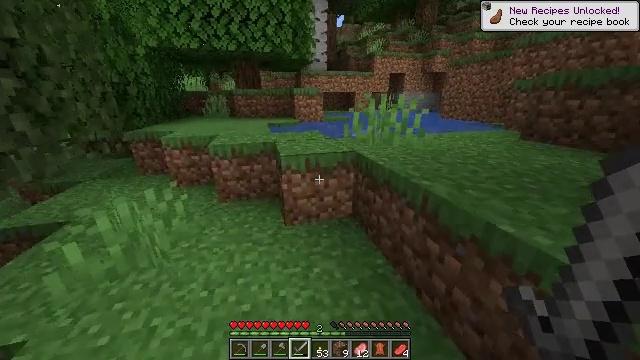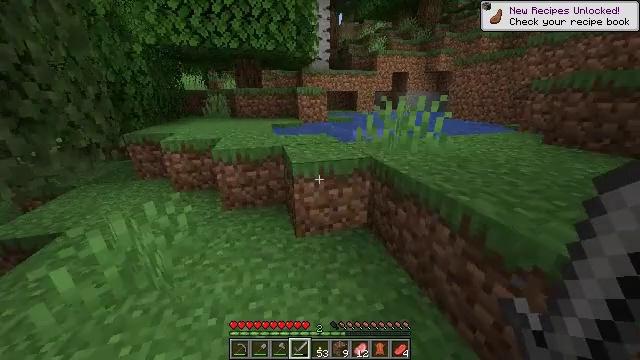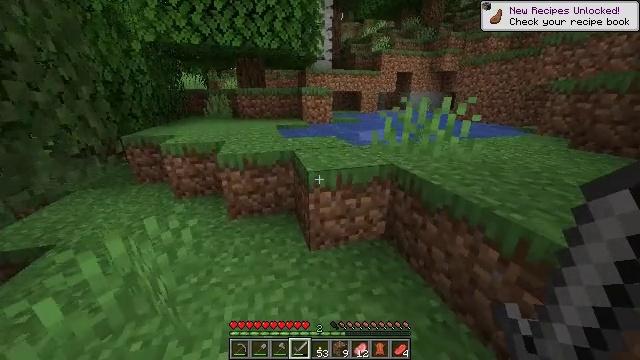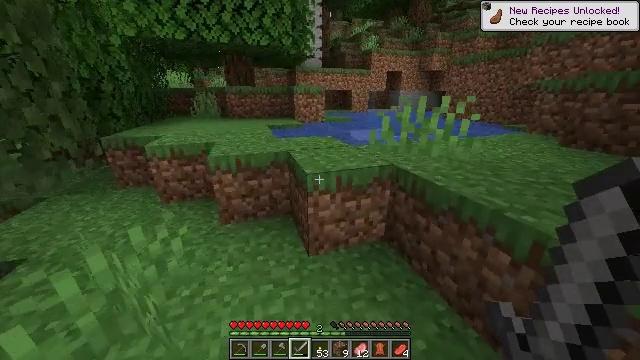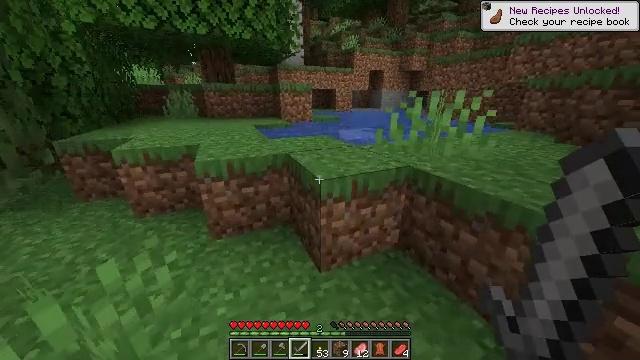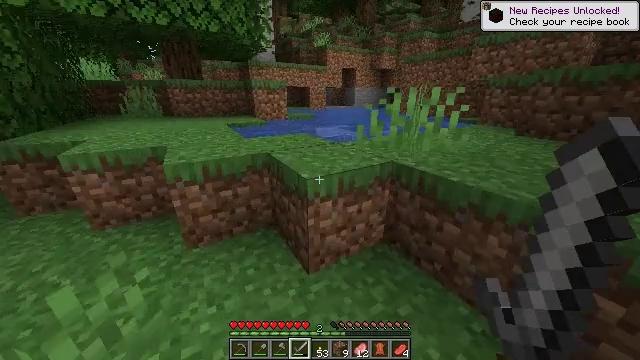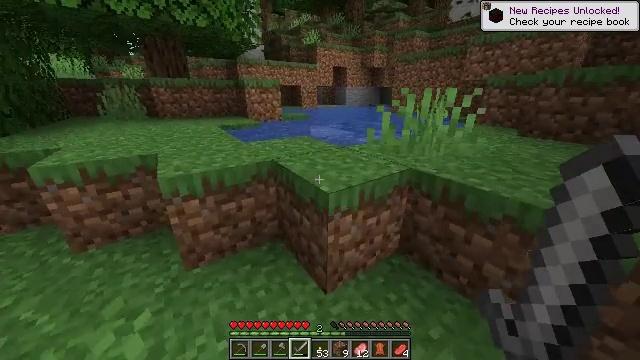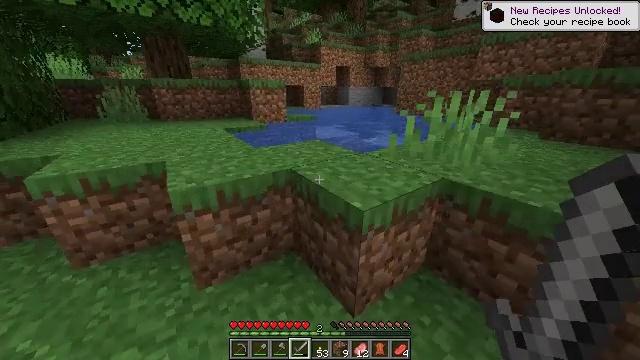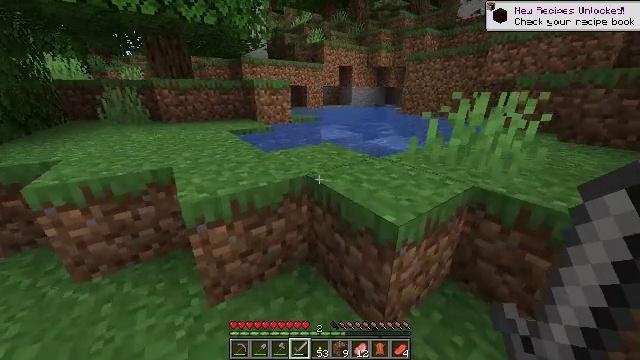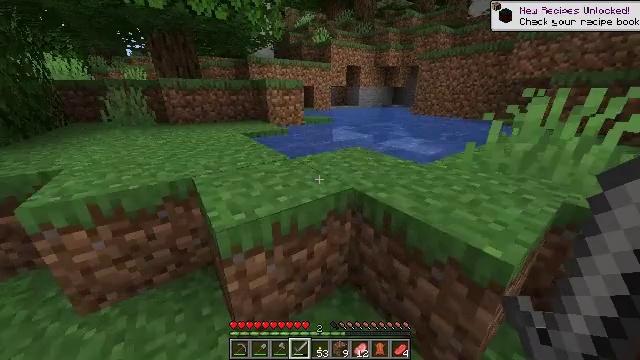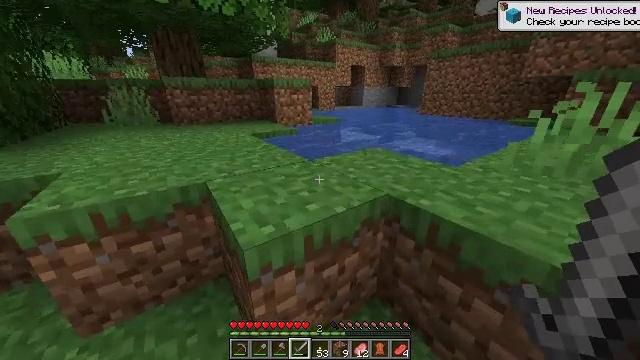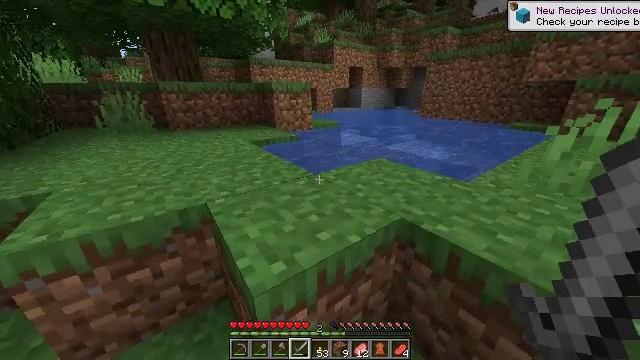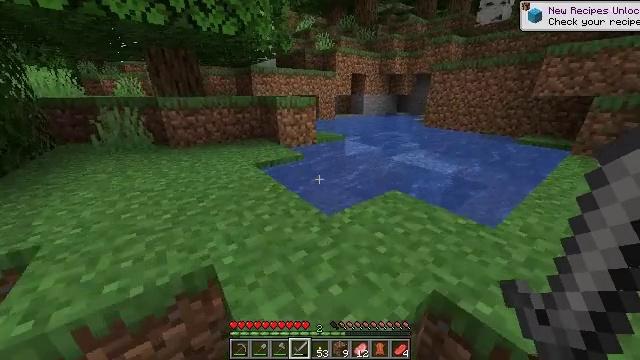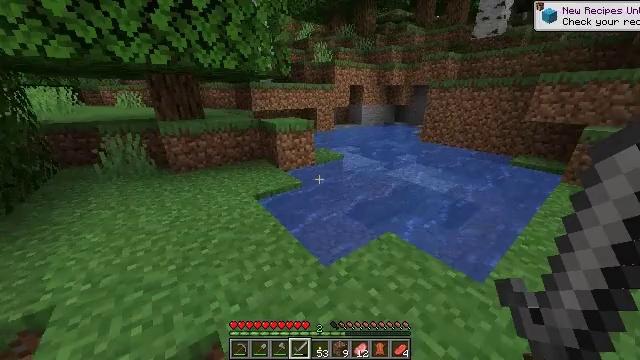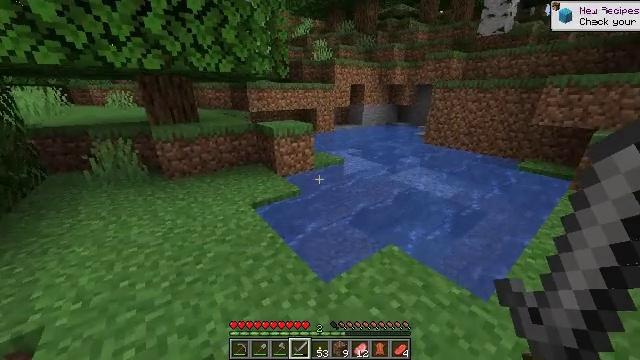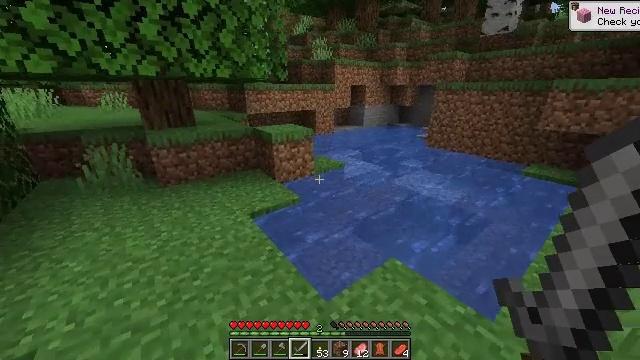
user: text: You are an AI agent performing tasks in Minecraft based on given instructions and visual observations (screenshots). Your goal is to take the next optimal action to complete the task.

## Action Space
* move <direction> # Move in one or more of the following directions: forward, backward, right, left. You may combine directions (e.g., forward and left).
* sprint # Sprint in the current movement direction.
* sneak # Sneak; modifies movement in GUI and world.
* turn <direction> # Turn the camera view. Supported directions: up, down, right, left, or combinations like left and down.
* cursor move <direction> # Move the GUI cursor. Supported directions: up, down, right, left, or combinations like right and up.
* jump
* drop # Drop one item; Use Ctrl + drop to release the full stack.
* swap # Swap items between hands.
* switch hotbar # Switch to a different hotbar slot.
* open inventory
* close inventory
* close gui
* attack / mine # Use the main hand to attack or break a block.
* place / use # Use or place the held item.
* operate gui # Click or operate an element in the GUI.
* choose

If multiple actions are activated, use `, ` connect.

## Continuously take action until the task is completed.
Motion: motion action
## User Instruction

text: Remove oak leaves from branches.
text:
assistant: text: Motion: move forward and move left, sprint
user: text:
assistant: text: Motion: move forward and move left, sprint
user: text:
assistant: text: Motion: move forward and move left, sprint, turn right
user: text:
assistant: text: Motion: move forward and move left, sprint, turn right
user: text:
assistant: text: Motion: move forward and move left, sprint, turn right
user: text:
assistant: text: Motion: move forward and move left, sprint, turn right
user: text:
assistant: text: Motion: move forward and move left, sprint
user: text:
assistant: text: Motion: move forward and move left, sprint
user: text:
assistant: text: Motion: move forward and move left, sprint
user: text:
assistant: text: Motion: move forward and move left, sprint
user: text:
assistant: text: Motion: move forward and move left, sprint, jump
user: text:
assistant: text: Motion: move forward and move left, sprint, jump
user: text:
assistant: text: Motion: move forward and move left, sprint, jump
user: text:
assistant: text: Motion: move forward and move left, sprint, jump
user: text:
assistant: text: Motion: move forward and move left, sprint
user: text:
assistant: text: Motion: move forward and move left, sprint
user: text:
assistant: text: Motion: move forward and move left, sprint
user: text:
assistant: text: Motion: move forward and move left, sprint
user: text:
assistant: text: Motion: move forward and move left, sprint
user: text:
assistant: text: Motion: move forward and move left, sprint
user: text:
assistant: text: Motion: move forward and move left, sprint
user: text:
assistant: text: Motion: move forward and move left, sprint
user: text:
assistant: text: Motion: move forward and move left, sprint
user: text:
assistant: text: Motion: move forward and move left, sprint, turn right and up
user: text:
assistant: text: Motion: move forward and move left, sprint, turn up
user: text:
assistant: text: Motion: move forward and move left, sprint, turn left and up
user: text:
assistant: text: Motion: move forward and move left, sprint, turn left
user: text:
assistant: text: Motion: move forward and move left, sprint, turn left
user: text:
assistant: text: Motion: move forward and move left, sprint, turn left
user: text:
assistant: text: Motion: move forward and move left, sprint